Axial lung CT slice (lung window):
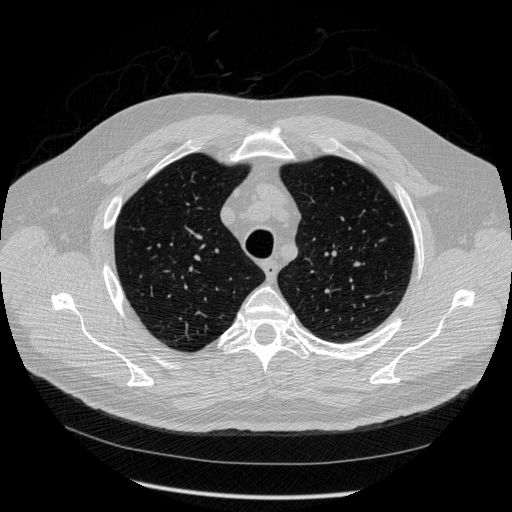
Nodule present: no